Question: I have a DB in which there are 4 tables.
A -> B -> C -> D
Current the way I have it is, the Primary Key of A is a foreign key in B. And B would have it's own Primary Key, which is a foreign key in C, etc etc.
However, C can't be linked to A without B.
The problem is, a core function of my program involve pulling matching entries from A and D.
Should I include the primary key of A in D too
Doing so will create unnecessary data duplication 'coz A->B->C->D are hierarchy.
see pic for what D would look like.
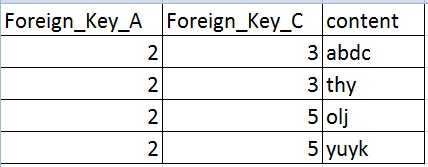
Answer: If you take all D-s in relation with given A, I would keep it normalized.
But if you want specific subset of such D-s and its easy to know which in advance, but time consuming later (eg. if you want all D-s from newest C from newest B), I would prefare storing this shortcut somewhere.
It does not have to be in D itself (esp. if you don't want all D-s connected with A).
If you want to do it to make your queries easier to read and write, then consider view.
If you want to do it to increase performance, try everything and measure it. (And I'm not expert in performance tuning of SQL, so I have no specific advice beyond that)